Current action and preconditions to check: path_clear

Your task: For each precondition in the list above, predict whether it will hold at this action.

Consider the current scene as observed from the mobile robot's camera, and analyze the predicted future states of all dynamic agents (e.g., people, animals, vehicles, or any moving entities) within the NEXT SECOND.

IMPORTANT: Only answer "very likely" if you are absolutely certain—based on strong, clear evidence—that a dynamic agent will violate the precondition in the predicted future state. Do NOT answer "very likely" for unlikely, ambiguous, or low-probability risks.

Ask yourself for each precondition: Is there a high probability, with clear and convincing evidence, that the predicted future states of any dynamic agent will interfere with the predicted future state of the currently executing action within the NEXT SECOND, causing that precondition to fail?

Assess the risk level based on these predictions. Use "likely" or "very likely" if motions create a clear risk of interference.

Use "neutral" or "improbable" if agents are nearby but their predicted paths are clearly diverging or non-conflicting.

Failure Risk Categories: "very improbable", "improbable", "neutral", "likely", "very likely"

Answer Format: Output ONLY the probability_of_failure value from these categories: "very improbable", "improbable", "neutral", "likely", "very likely"

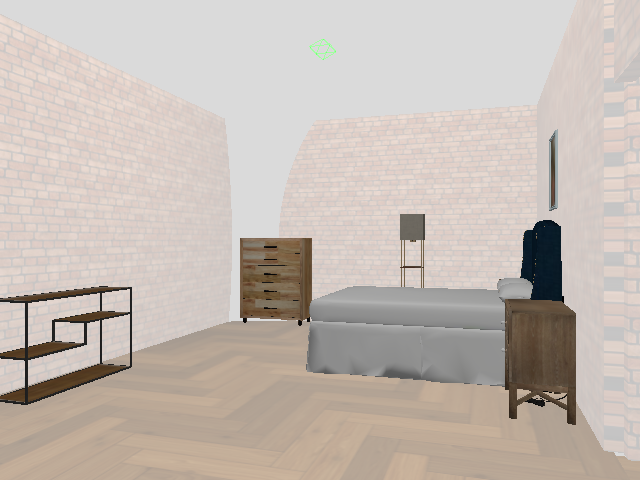

Answer: very improbable